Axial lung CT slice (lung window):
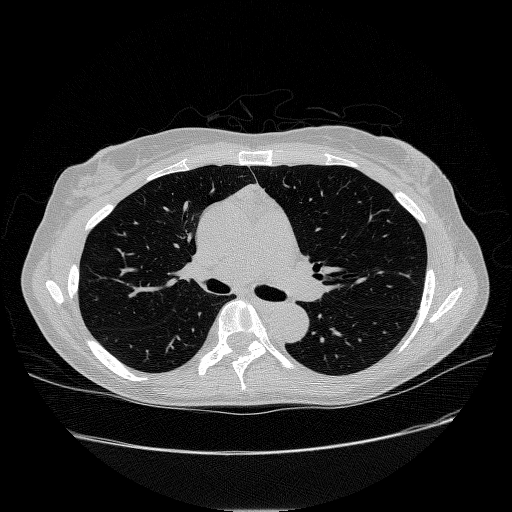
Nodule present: no